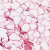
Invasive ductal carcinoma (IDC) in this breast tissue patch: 0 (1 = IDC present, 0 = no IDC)